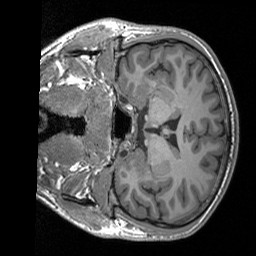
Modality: T1w
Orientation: coronal
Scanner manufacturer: siemens
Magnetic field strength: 3 T
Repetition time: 1.76 s
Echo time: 0.0022 s